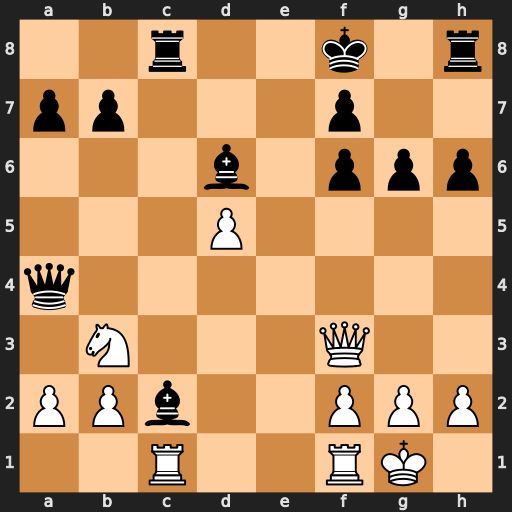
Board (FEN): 2r2k1r/pp3p2/3b1ppp/3P4/q7/1N3Q2/PPb2PPP/2R2RK1
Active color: w
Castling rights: -
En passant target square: -
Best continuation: Qxf6 Qf4 Qxh8+